Question: Similar to the <URL>, is it possible to have a share menu, as there is in Safari -  in my own application?
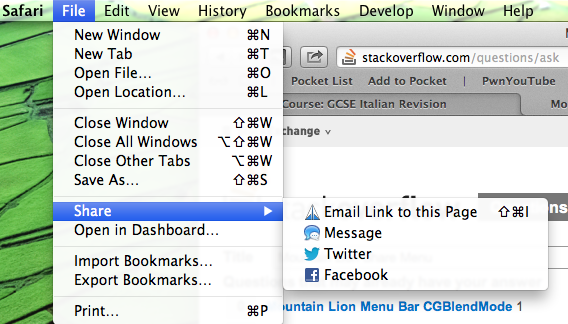
Answer: A few seconds of Googling produces this:
'NSArray *sharingServices = [NSSharingService sharingServicesForItems:items];'
... then you can walk through each of the services and build menu items for them. Taken from <URL>.